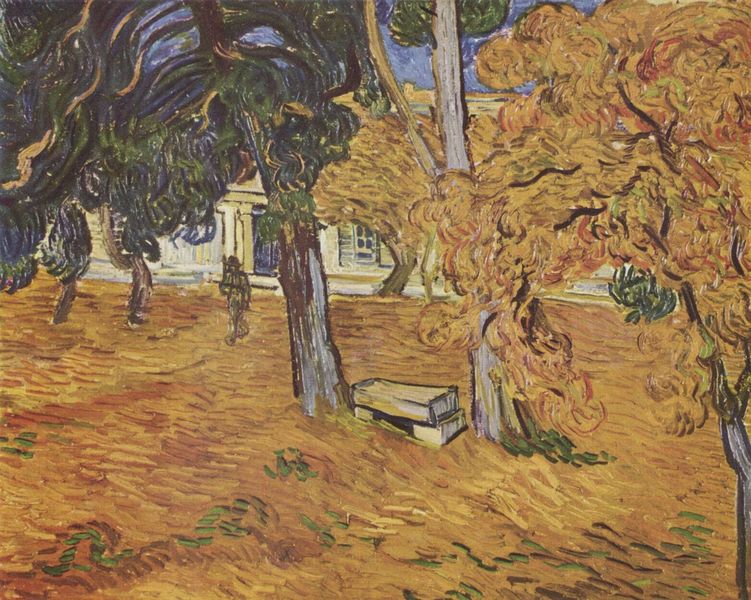
Titel: Der Park des Spitals St.-Paul in Saint-Rémy
Künstler: Vincent van Gogh
Standort: Zürich.
Institution: Stiftung Sammlung E.G. Bührle
Schlagwörter: baum, blau, blätter, gemälde, himmel, laub, mann, schatten, weiß, bäume, cezanne, gelb, grün, impressionismus, landschaft, ocker, äste, bewegung, braun, bunt, fenster, frankreich, geschwungen, grau, hell, hintergrund, hut, licht, orange, schwarz, säule, säulen, tür, vordergrund, anlage, gebäude, gras, haus, park, rasen, wiese, expressionismus, fauves, malerei, muster, ornament, mensch, stein, steine, bild, baumstamm, erde, feld, felder, natur, stamm, wind, pastos, sonne, boden, figur, gold, garten, bewegt, spanien, sommer, wellen, korn, trocken, warm, abstrakt, dürre, hitze, modern, dorf, farbe, violett, linien, herbst, läden, van gogh, bank, stämme, wild, hotel, duktus, striche, gestalt, eingang, gogh, expressionistisch, verbrannt, lichtung, paul, soldat, dynamik, vincent van gogh, wärme, maserung, gewehr, nadeln, maum, niederländer, leuchtend, golden, baumrinde, sitzbank, krankenhaus, vincent, holländer, stämmen, van, trockenheit, bänkchen, banc, belgier, erkennbarer pinselstrick, saint remy, starker duktus, vincenc, painture, jue